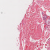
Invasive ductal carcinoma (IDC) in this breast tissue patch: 0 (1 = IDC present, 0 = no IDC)